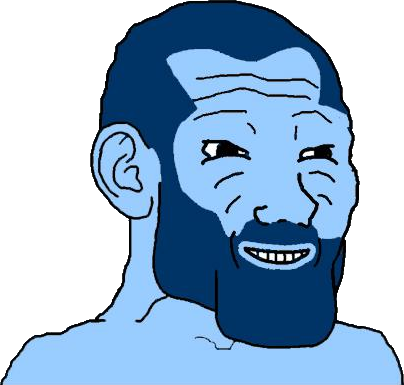
Label: 5_Grey_Chad